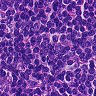
Metastatic tissue present: no